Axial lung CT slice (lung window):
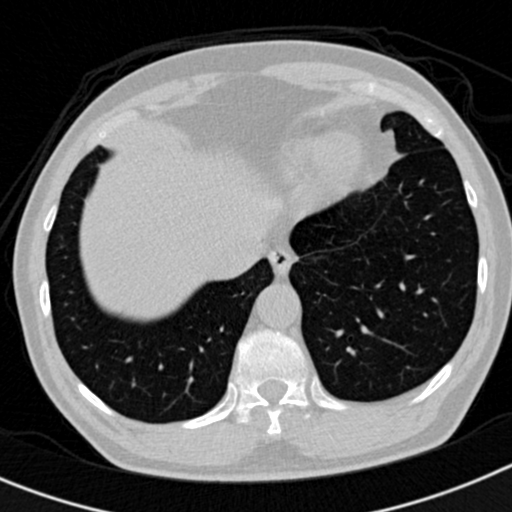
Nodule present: no